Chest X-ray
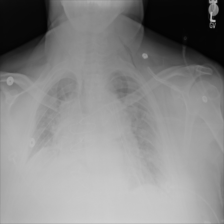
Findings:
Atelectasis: negative
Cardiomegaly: negative
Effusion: negative
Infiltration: negative
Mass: negative
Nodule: negative
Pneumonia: negative
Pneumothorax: negative
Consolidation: negative
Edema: negative
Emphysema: negative
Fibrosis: negative
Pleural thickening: negative
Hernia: negative